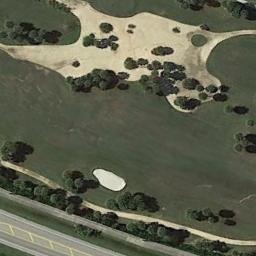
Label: golf_course